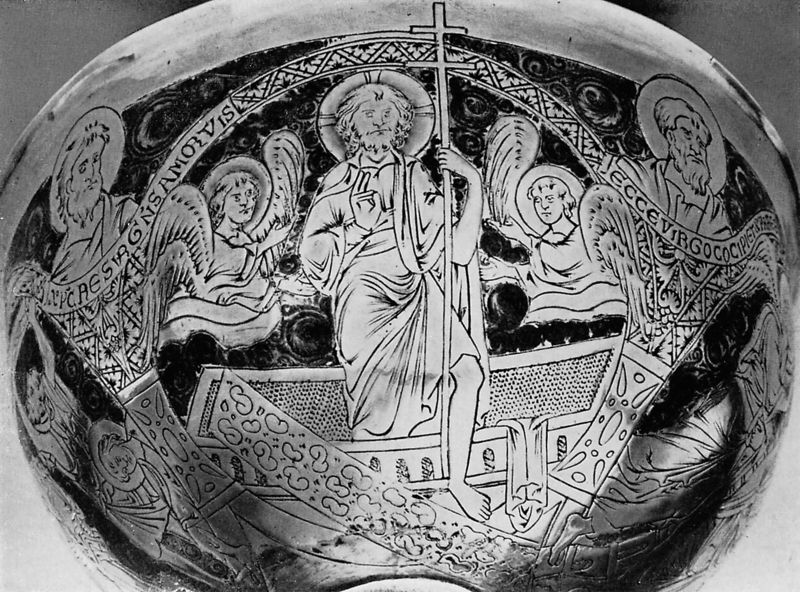
Titel: Niello-Kelch von Iber
Standort:  ()
Institution: Hannover, Kestner-Museum
Schlagwörter: flügel, stadt, schwarz, weiss, oval, engel, krug, skulptur, vase, bein, stab, mauer, detail, ornamente, metall, foto, gefäß, glaube, kreuz, religion, kugel, fisch, heiligenschein, sarg, christus, grab, jesus, griechisch, segen, fresko, bänder, heilig, schwar, auferstehung, verkündigung, friede, latein, apostel, ecce virgo, amorvis